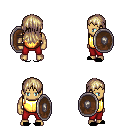
a pixel art fantasy rpg character, male body template, human, tanned skin, gold chest armor, red pants, white blonde unkempt hairstyle, black slippers, shield, four views (front, back, left, right), 2x2 character sprite sheet, small pixel art, hard edges, no anti-aliasing